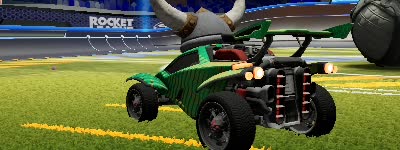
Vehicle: octane